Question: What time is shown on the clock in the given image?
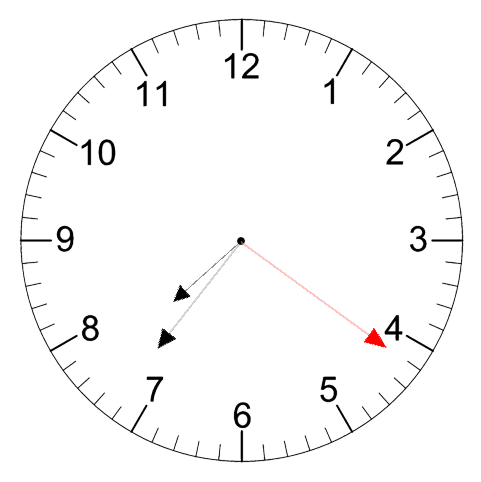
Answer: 07:36:21